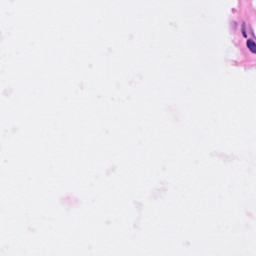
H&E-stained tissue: Breast